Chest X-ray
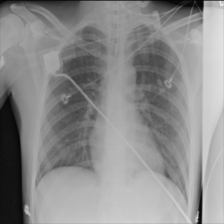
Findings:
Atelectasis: negative
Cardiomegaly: negative
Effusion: negative
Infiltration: negative
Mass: negative
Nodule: negative
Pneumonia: negative
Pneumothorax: negative
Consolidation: negative
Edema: negative
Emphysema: negative
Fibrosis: negative
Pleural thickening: negative
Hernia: negative